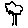
Label: tree